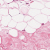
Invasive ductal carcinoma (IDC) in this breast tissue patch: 0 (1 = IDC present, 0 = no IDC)